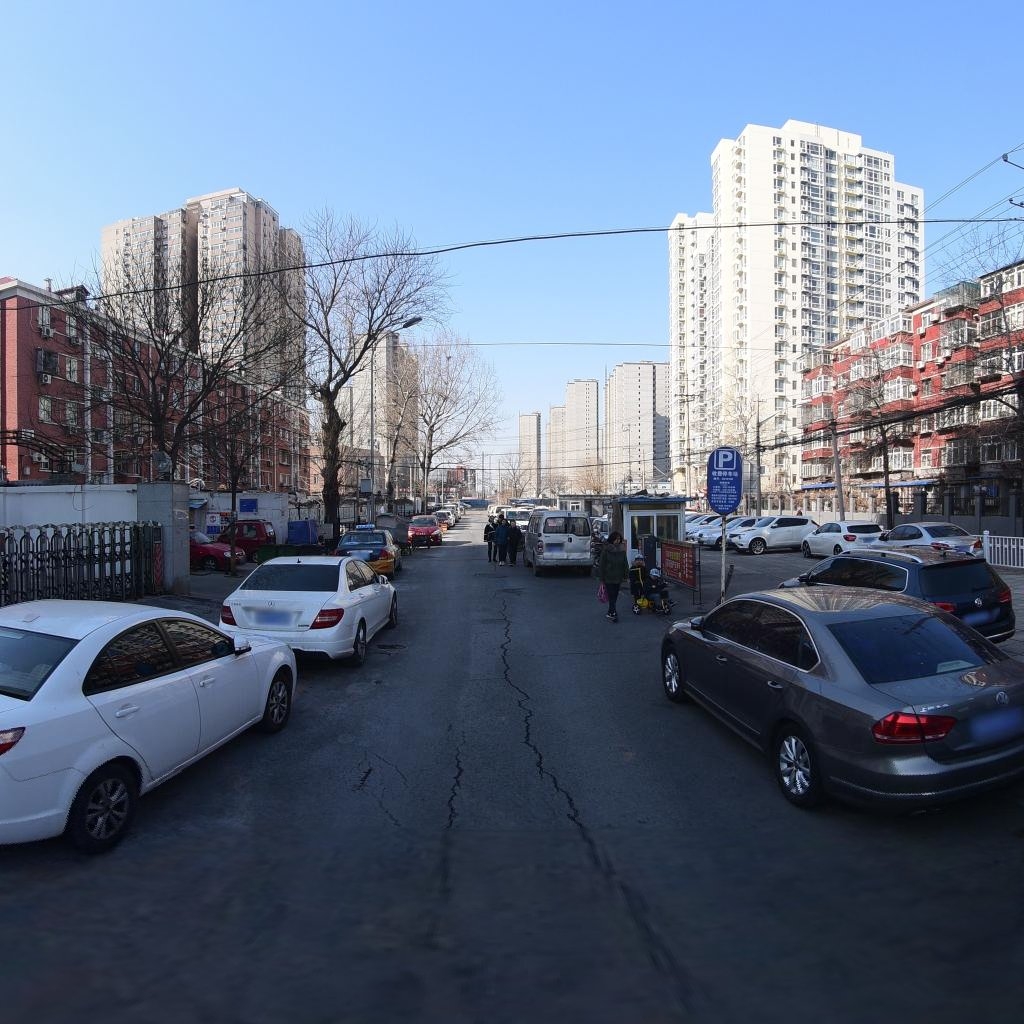
Region: Xicheng
Road damage annotations: transverse crack, longitudinal crack, longitudinal crack, longitudinal crack